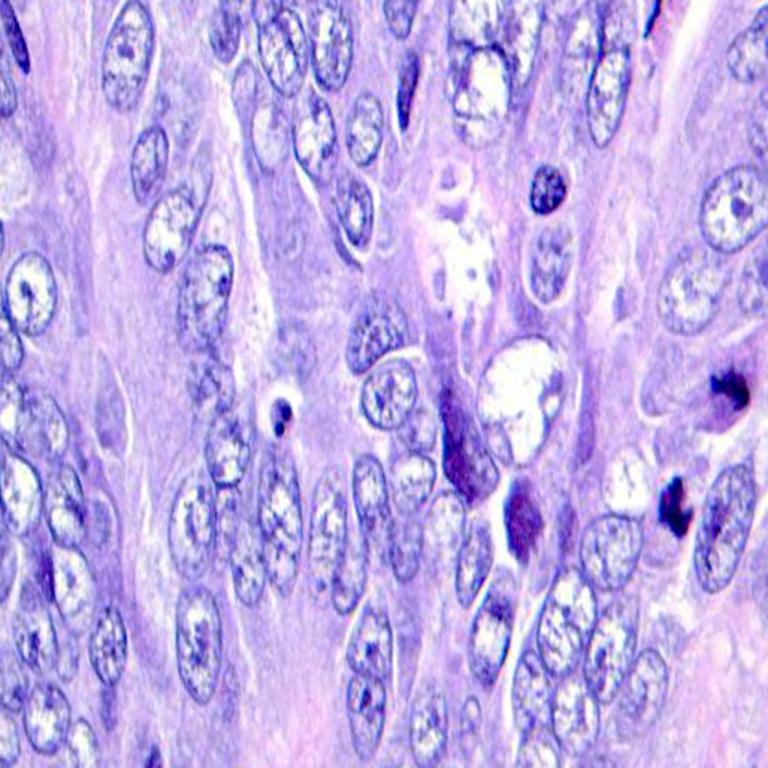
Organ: colon
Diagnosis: adenocarcinomas